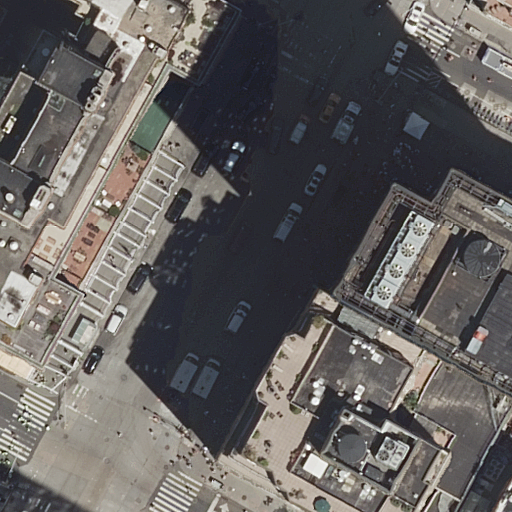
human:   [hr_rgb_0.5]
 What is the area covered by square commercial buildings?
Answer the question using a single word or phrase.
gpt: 0m2

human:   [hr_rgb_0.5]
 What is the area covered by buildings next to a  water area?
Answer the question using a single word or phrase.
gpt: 0m2

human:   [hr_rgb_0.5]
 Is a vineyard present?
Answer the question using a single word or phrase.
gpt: no

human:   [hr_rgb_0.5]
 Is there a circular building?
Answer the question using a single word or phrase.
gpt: no

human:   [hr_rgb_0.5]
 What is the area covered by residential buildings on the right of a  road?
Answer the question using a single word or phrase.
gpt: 1710m2

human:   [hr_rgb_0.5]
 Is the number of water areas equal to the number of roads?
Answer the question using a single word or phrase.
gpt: no

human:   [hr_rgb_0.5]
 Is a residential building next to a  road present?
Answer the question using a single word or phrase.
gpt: yes

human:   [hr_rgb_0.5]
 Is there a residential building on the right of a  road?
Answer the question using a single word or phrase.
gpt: yes

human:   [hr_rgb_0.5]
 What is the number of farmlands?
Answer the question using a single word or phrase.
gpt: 0

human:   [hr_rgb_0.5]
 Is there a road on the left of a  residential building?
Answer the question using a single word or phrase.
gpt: yes

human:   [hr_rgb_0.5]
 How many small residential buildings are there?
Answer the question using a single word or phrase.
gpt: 4

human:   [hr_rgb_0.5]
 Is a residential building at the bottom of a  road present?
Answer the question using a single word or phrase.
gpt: yes

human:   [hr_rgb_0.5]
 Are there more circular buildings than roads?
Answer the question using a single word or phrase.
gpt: no

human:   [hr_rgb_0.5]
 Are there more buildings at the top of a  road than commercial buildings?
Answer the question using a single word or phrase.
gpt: yes

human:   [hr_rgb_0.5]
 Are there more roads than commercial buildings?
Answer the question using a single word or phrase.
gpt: yes

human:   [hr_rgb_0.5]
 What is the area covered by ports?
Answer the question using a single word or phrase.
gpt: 0m2

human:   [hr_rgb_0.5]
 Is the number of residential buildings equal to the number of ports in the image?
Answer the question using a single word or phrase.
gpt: no

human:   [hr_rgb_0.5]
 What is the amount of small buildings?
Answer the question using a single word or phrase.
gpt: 4

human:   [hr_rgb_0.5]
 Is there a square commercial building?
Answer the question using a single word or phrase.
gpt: no

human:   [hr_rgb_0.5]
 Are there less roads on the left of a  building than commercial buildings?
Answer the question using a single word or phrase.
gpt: no

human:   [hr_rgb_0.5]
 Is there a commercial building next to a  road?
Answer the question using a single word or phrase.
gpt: yes

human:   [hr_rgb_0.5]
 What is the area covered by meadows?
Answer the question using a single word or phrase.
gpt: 0m2

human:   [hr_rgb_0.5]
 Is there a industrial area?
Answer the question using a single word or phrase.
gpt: no

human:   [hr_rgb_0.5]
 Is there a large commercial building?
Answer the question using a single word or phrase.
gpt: yes

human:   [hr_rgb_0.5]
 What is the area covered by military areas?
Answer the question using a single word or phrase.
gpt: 0m2

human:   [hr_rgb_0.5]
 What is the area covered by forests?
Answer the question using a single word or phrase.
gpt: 0m2

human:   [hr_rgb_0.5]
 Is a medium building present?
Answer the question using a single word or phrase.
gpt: no

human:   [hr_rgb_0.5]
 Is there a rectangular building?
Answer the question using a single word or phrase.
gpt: yes

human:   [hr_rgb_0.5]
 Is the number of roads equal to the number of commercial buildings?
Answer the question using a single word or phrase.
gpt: no

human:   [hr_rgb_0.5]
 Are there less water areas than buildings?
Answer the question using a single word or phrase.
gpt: yes

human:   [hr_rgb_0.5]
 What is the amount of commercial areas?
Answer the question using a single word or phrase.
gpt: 0

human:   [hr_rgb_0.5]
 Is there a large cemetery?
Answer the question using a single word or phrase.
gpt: no

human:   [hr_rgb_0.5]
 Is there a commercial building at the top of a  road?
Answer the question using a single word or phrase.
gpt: yes

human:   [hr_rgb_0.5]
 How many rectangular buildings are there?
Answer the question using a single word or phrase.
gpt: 4

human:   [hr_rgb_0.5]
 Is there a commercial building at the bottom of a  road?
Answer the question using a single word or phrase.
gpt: yes

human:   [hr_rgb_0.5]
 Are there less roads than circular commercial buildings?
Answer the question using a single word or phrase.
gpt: no